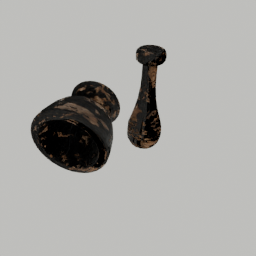
Label: tools